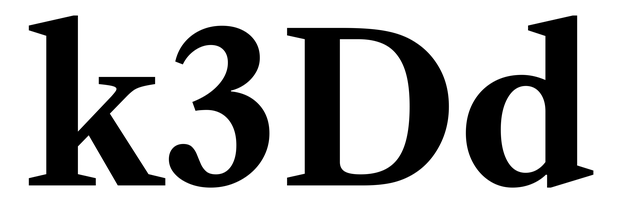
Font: LibreCaslonText_Bold